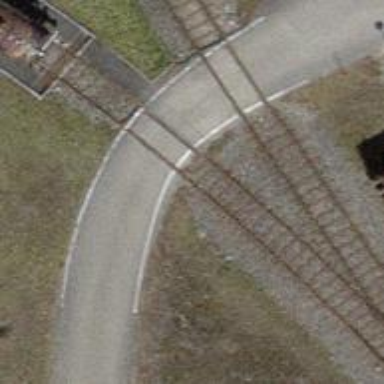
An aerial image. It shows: Level crossing along the railway.